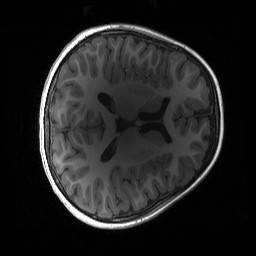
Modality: T1w
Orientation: axial
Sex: female
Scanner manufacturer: siemens
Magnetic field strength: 3 T
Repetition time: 1.9 s
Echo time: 0.00243 s